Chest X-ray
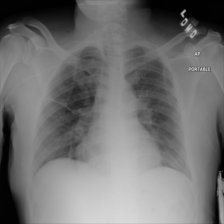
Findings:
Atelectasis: negative
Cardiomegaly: negative
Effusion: negative
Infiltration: negative
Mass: negative
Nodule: negative
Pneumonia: negative
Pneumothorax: negative
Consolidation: negative
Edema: negative
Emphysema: negative
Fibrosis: negative
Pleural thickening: negative
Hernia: negative